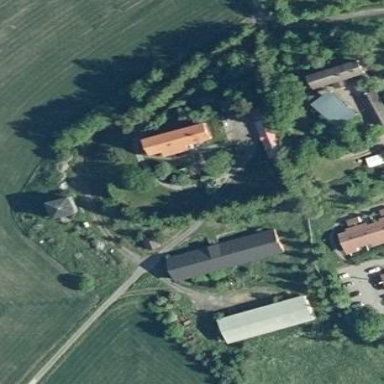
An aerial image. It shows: Farmyard area.